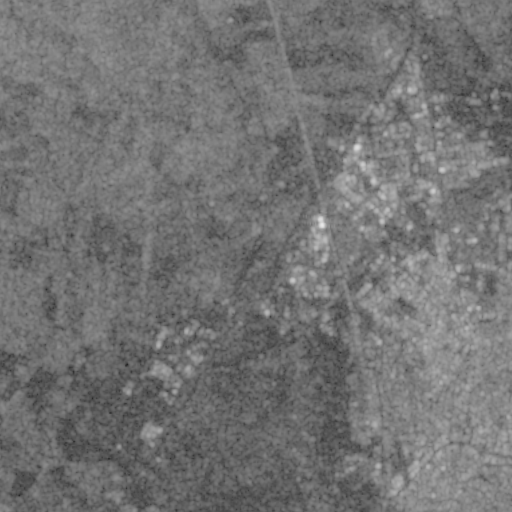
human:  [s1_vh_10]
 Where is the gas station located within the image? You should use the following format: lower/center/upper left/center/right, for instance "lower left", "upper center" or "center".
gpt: The gas station is located in the upper right of the image.
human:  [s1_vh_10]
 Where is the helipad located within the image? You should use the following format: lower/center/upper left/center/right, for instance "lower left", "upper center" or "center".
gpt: The helipad is located in the center right of the image.
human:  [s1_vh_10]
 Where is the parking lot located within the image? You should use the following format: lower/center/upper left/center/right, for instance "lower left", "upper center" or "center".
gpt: The parking lot is located in the right of the image.
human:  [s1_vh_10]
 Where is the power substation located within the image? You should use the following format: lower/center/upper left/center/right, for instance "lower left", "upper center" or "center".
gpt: The power substation is located in the lower right of the image.
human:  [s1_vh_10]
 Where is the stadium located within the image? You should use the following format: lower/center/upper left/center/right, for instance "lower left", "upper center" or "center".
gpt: The stadium is located in the center right of the image.
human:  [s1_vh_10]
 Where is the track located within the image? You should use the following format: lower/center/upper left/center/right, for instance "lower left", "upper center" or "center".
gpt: The track is located in the center right of the image.
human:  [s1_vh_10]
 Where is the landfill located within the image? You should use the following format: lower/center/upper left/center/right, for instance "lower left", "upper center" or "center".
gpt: There is no landfill in the image.

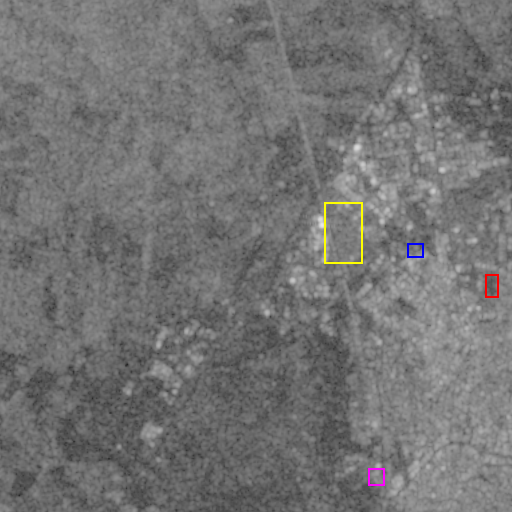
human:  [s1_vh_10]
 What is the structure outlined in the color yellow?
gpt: The structure outlined in yellow is a park.
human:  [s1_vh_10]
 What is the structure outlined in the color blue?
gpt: The structure outlined in blue is a parking lot.
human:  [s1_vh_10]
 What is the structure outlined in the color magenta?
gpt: The structure outlined in magenta is a power substation.
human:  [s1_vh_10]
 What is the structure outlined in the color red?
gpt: The structure outlined in red is a stadium.
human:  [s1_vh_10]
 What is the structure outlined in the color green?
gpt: There is no green outline.